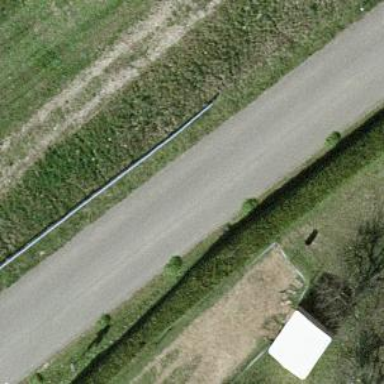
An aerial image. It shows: Hedge acting as barrier.